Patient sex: M
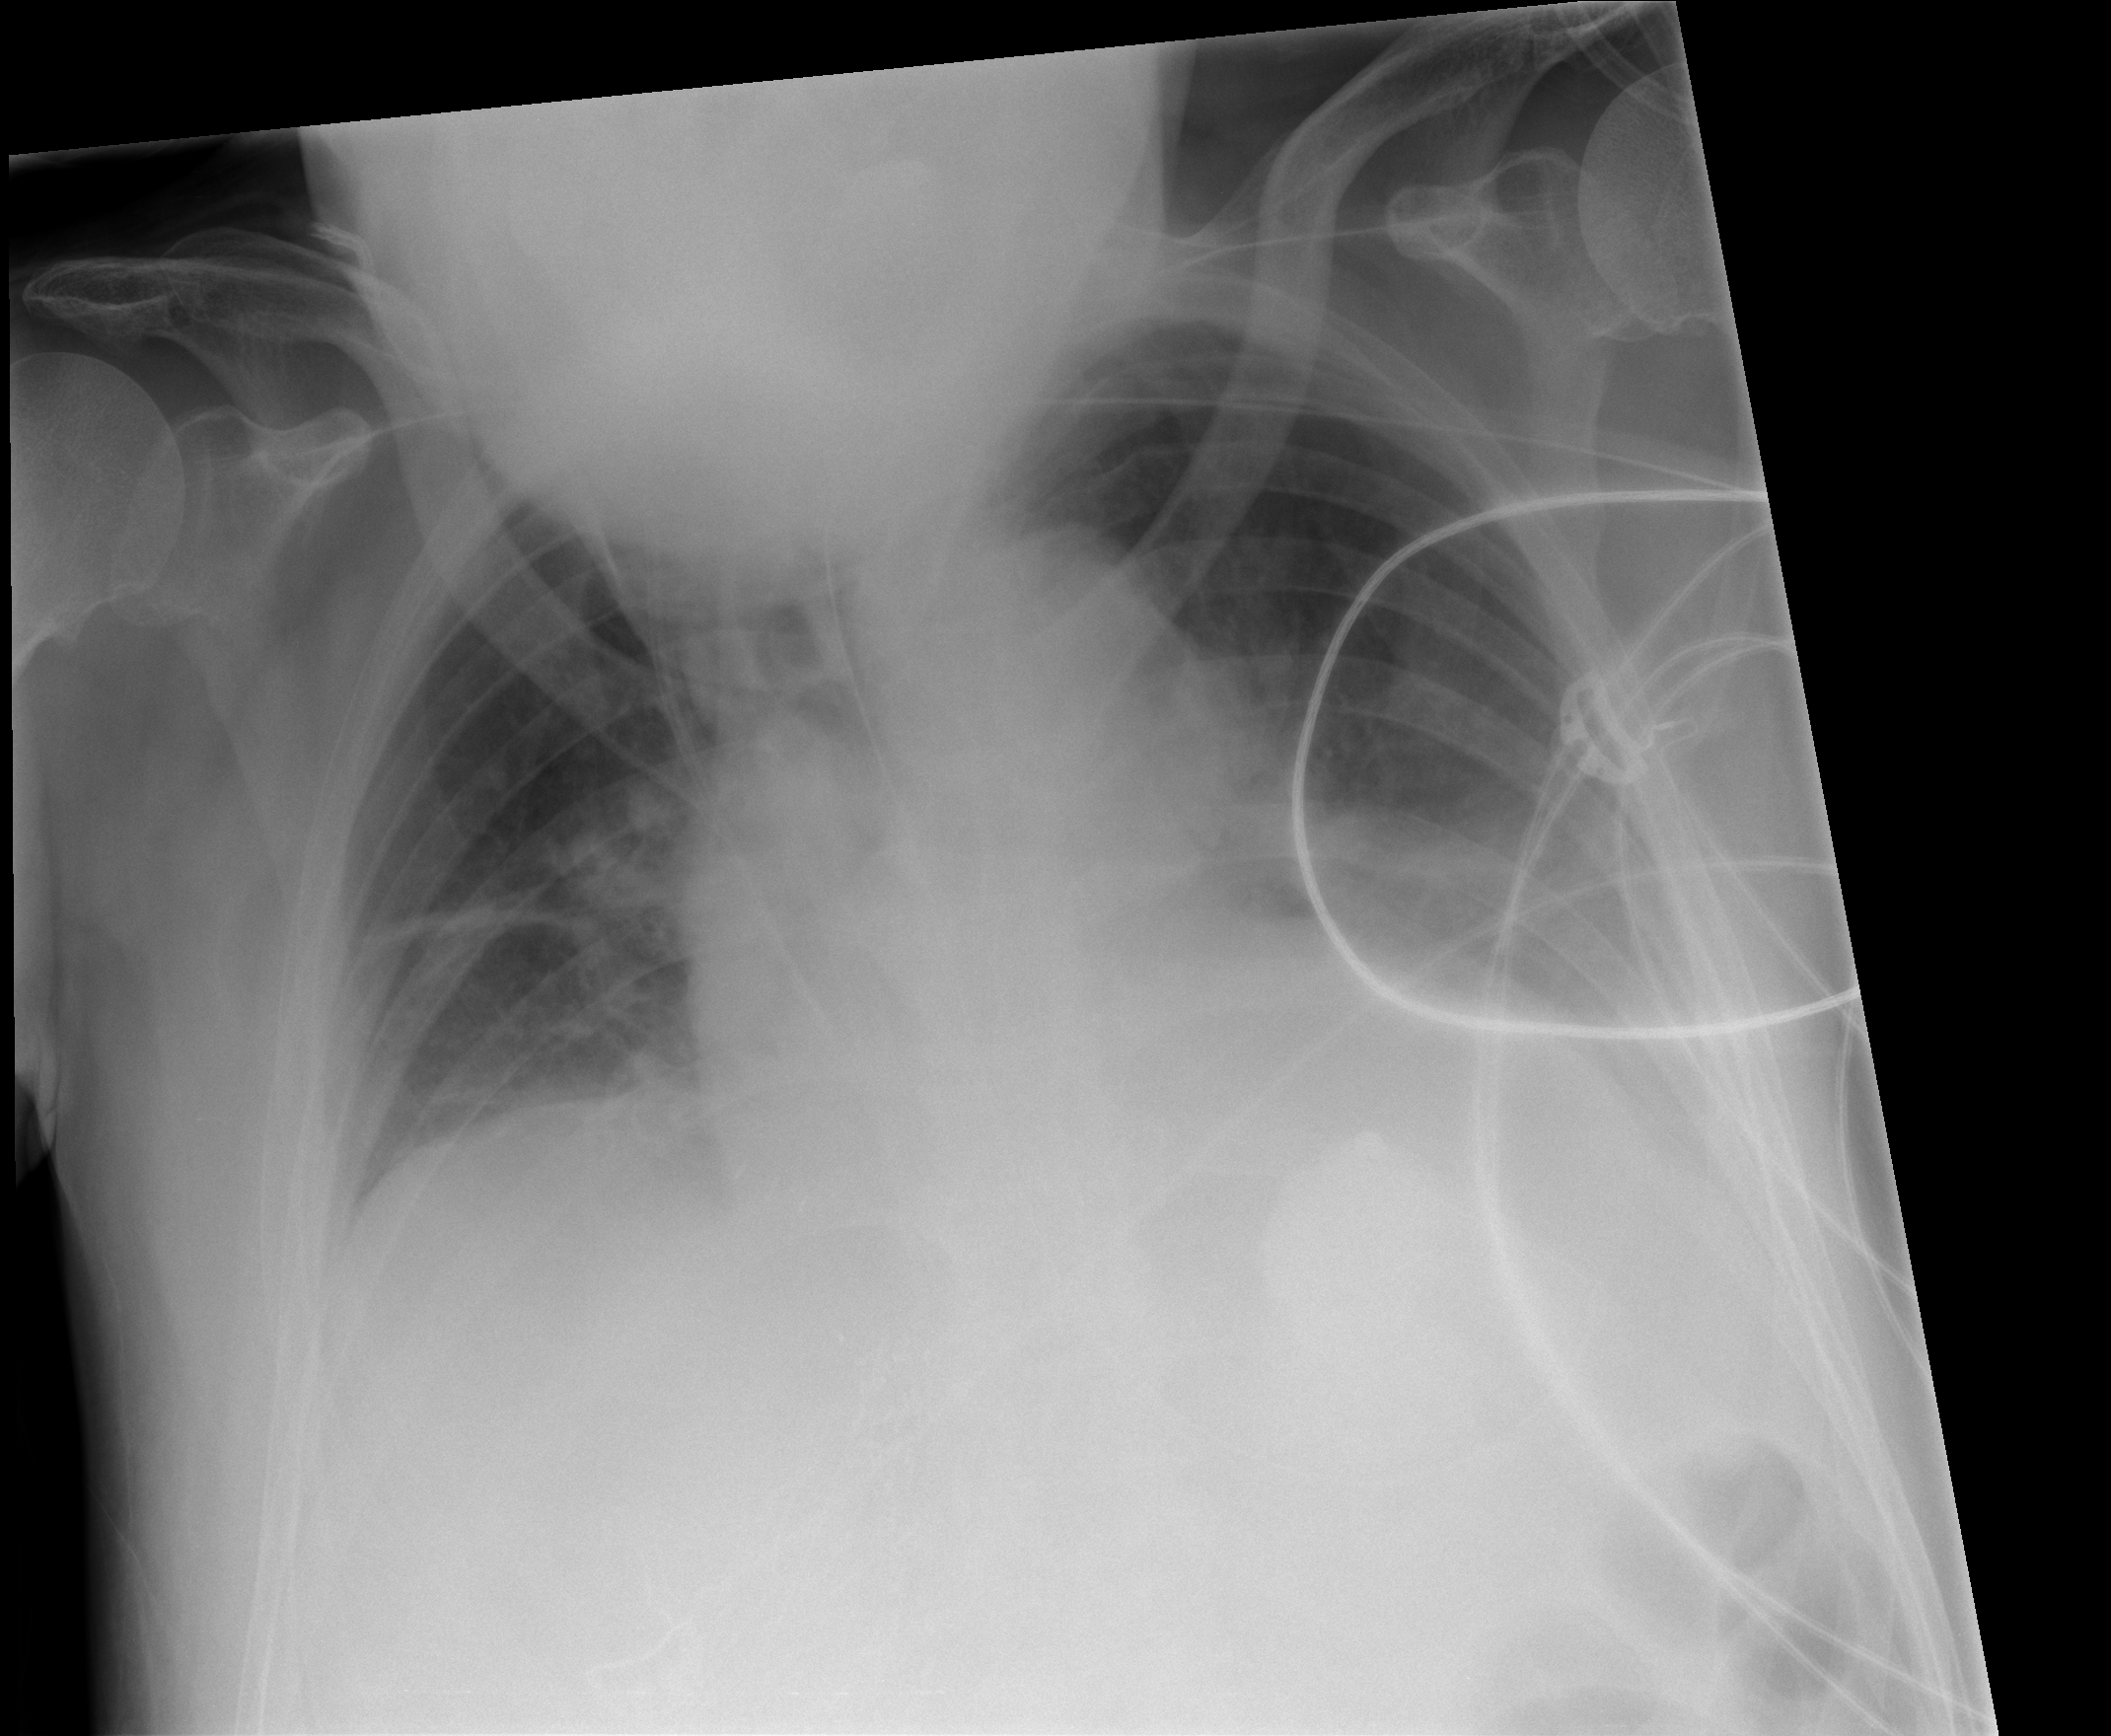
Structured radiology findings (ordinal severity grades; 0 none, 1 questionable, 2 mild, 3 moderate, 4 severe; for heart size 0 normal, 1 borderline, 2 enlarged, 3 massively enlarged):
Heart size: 1
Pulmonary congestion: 0
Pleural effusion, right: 1
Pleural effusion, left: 2
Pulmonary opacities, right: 0
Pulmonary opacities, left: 0
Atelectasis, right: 3
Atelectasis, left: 2